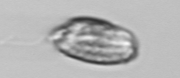
Label: Katodinium_or_Torodinium